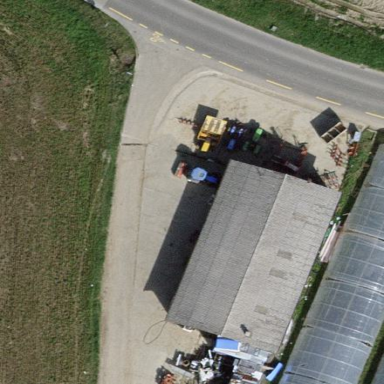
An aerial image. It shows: Farm auxiliary building.